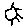
Label: sun